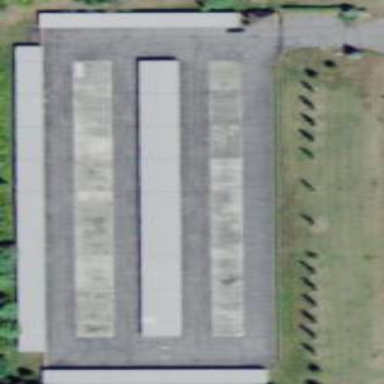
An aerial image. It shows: Storage rental shop.